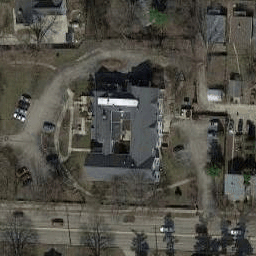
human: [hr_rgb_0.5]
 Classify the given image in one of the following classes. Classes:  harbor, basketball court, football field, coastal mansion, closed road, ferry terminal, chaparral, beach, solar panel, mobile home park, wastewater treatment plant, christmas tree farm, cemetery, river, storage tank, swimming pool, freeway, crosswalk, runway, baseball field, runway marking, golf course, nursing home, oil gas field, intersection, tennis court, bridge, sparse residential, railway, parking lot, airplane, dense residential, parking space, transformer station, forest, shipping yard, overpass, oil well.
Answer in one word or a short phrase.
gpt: nursing home